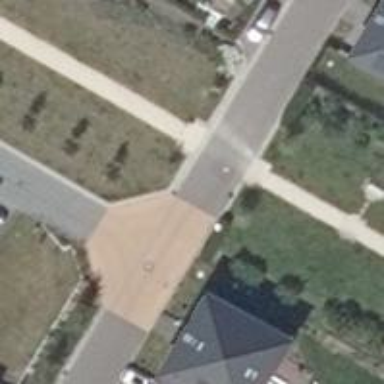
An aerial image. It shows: Asphalt road designated as living street.